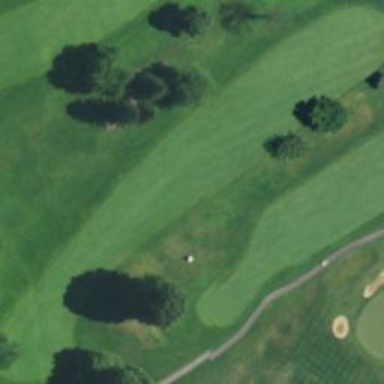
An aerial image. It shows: Grassy area designated as golf fairway.